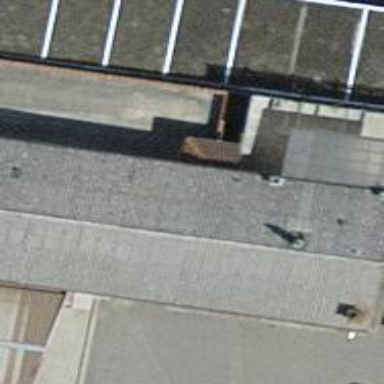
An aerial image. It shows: Cafe located in building.